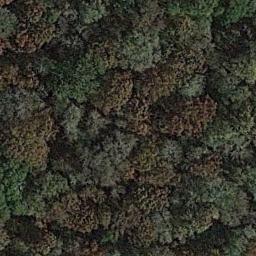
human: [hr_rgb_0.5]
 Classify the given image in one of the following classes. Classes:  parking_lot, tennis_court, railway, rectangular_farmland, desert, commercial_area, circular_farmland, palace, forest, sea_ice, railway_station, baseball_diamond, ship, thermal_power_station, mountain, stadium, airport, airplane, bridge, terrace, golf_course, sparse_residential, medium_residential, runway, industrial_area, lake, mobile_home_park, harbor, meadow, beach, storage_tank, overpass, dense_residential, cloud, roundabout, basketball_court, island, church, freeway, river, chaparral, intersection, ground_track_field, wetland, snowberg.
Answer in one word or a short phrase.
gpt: forest